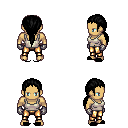
a pixel art fantasy rpg character, male body template, human, tanned skin, white pirate shirt, gold greaves, black ponytail hairstyle, metal gloves, black slippers, four views (front, back, left, right), 2x2 character sprite sheet, small pixel art, hard edges, no anti-aliasing